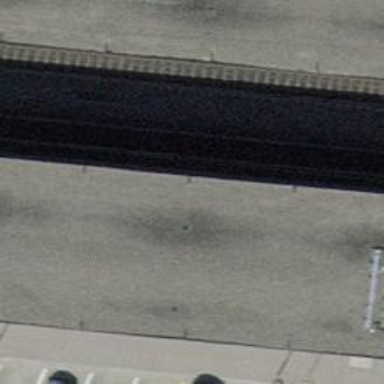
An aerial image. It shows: Road with steps.